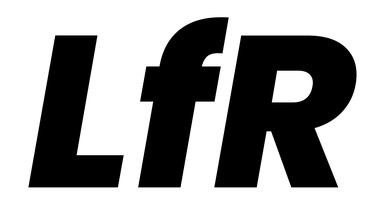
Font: Poppins-ExtraBoldItalic